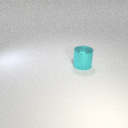
large cyan metal cylinder